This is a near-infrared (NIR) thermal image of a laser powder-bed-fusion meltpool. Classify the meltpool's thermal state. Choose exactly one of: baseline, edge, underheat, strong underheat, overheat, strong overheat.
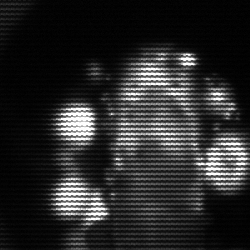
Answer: strong underheat